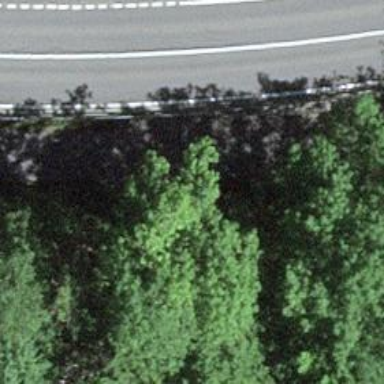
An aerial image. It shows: Asphalt path with excellent trail visibility.